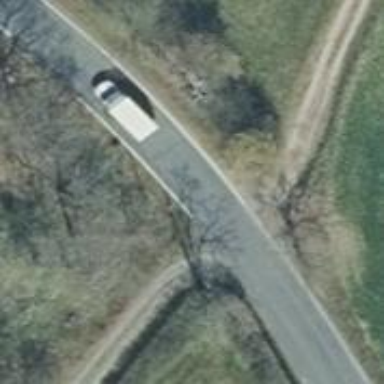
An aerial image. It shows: Secondary road with asphalt surface.